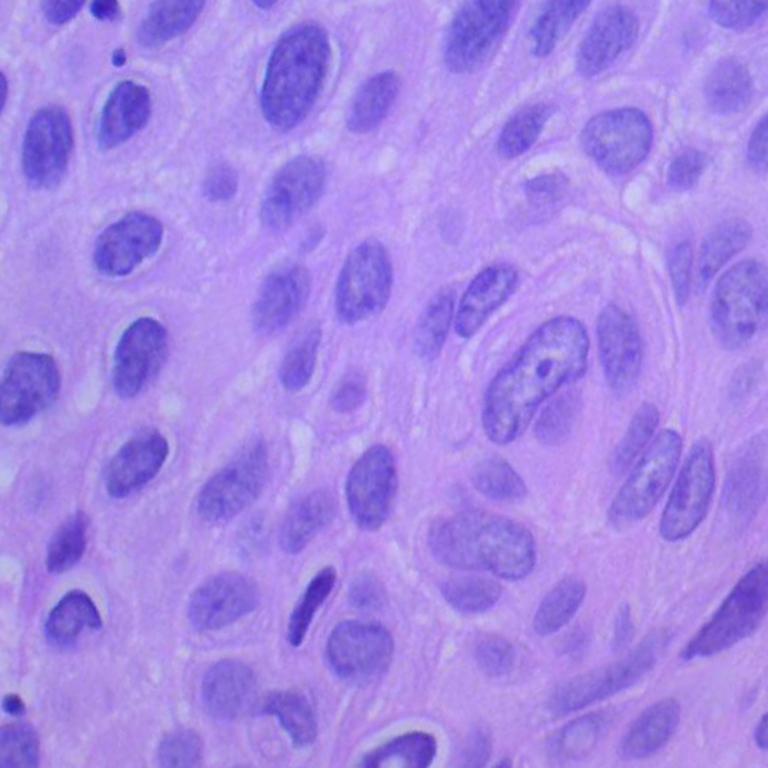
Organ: lung
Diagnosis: squamous carcinomas